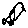
Label: bird